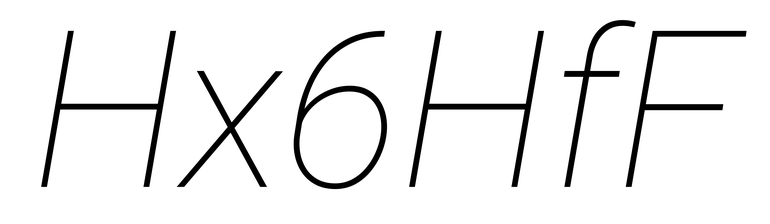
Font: Roboto-Italic_Thin_Italic